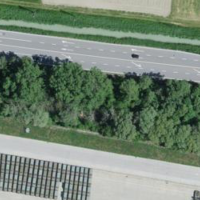
EUNIS habitat code: 57
Species observed at this site:
Saxicola rubicola